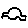
Label: car